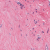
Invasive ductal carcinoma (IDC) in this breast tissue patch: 0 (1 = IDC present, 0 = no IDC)